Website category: university
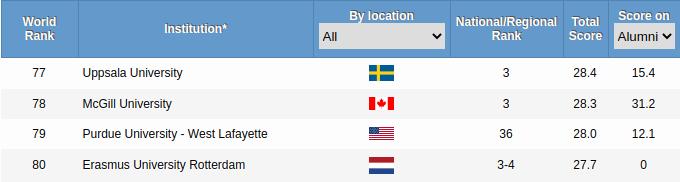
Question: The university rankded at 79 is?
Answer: Purdue University - West Lafayette

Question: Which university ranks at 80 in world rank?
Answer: Erasmus University Rotterdam

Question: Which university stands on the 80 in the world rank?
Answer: Erasmus University Rotterdam

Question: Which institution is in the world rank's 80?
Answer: Erasmus University Rotterdam

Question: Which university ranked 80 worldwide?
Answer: Erasmus University Rotterdam

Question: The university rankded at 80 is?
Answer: Erasmus University Rotterdam

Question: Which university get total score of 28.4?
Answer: Uppsala University

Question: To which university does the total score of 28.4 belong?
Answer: Uppsala University

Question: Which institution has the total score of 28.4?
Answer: Uppsala University

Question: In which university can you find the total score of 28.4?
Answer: Uppsala University

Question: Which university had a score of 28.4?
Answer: Uppsala University

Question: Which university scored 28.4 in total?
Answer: Uppsala University

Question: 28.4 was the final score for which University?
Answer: Uppsala University

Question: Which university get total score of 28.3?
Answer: McGill University

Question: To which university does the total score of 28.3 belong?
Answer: McGill University

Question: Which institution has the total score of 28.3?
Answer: McGill University

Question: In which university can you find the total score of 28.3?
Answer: McGill University

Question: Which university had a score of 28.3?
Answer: McGill University

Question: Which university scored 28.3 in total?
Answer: McGill University

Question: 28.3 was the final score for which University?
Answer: McGill University

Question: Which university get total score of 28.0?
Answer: Purdue University - West Lafayette

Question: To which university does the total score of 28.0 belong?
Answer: Purdue University - West Lafayette

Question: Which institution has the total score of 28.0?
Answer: Purdue University - West Lafayette

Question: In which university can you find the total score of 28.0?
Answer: Purdue University - West Lafayette

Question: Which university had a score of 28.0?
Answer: Purdue University - West Lafayette

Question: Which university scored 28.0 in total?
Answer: Purdue University - West Lafayette

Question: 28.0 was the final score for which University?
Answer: Purdue University - West Lafayette

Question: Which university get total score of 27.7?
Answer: Erasmus University Rotterdam

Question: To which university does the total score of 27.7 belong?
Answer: Erasmus University Rotterdam

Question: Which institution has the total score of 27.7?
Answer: Erasmus University Rotterdam

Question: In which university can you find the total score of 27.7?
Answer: Erasmus University Rotterdam

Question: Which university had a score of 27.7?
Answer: Erasmus University Rotterdam

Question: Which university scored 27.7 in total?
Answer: Erasmus University Rotterdam

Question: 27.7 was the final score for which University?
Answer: Erasmus University Rotterdam

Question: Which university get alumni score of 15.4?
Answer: Uppsala University

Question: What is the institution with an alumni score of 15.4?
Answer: Uppsala University

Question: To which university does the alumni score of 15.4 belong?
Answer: Uppsala University

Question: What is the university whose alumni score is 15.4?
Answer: Uppsala University

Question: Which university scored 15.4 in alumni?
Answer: Uppsala University

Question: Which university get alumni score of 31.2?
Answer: McGill University

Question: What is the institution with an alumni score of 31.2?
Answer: McGill University

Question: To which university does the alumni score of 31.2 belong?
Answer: McGill University

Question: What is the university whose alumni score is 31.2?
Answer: McGill University

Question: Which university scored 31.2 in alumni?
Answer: McGill University

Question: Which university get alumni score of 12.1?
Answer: Purdue University - West Lafayette

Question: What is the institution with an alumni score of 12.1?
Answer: Purdue University - West Lafayette

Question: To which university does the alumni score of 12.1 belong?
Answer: Purdue University - West Lafayette

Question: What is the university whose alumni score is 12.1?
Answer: Purdue University - West Lafayette

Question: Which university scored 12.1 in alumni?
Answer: Purdue University - West Lafayette

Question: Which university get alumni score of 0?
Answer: Erasmus University Rotterdam

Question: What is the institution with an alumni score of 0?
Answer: Erasmus University Rotterdam

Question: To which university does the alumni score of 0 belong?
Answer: Erasmus University Rotterdam

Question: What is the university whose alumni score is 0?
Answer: Erasmus University Rotterdam

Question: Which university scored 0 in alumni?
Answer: Erasmus University Rotterdam